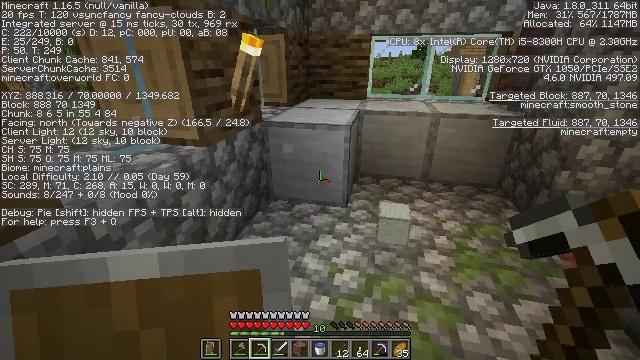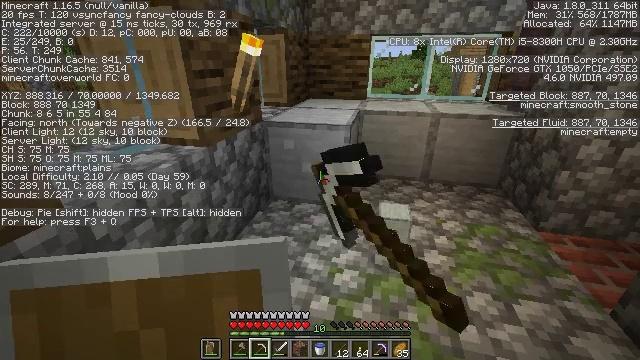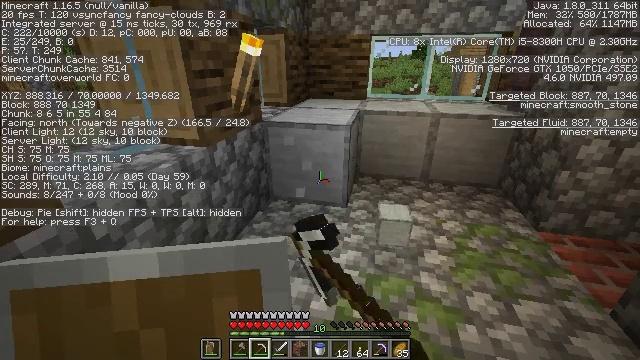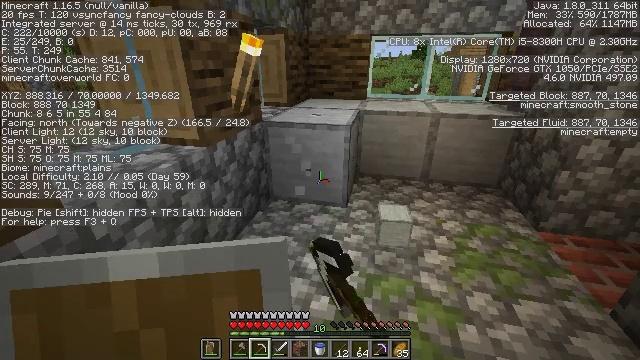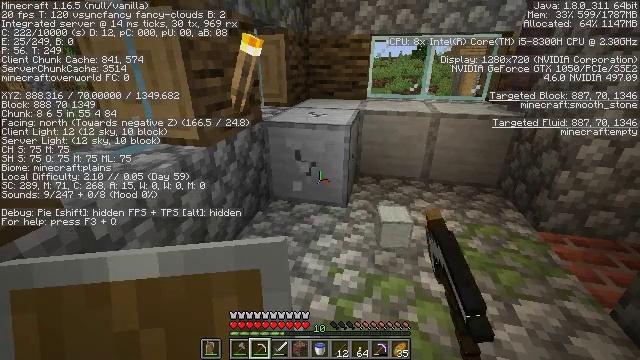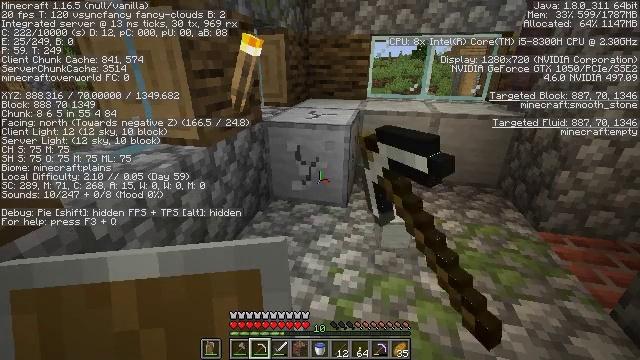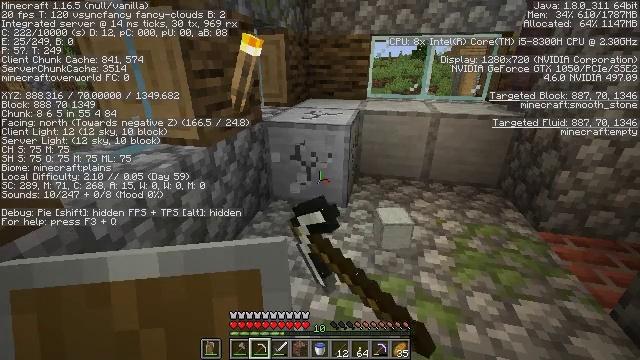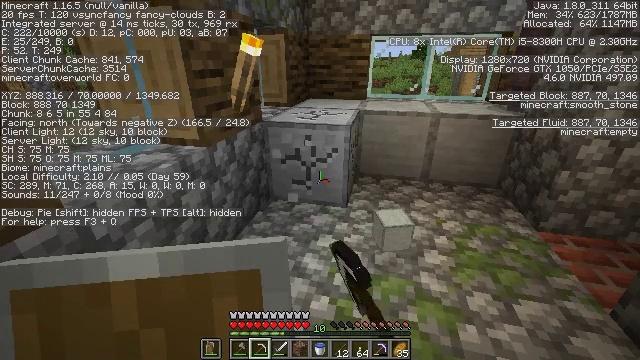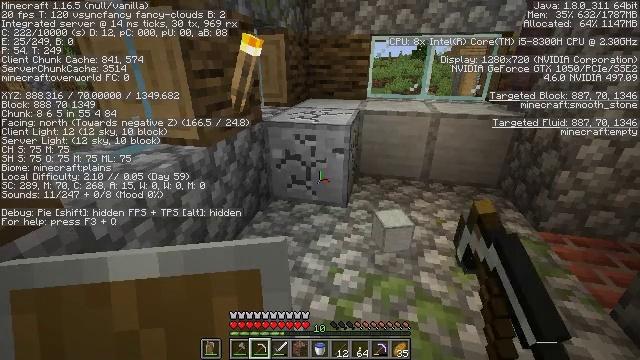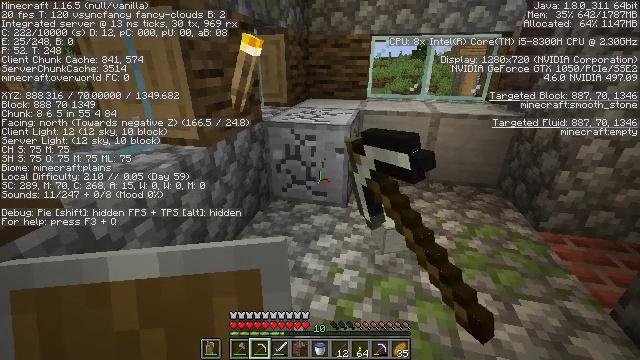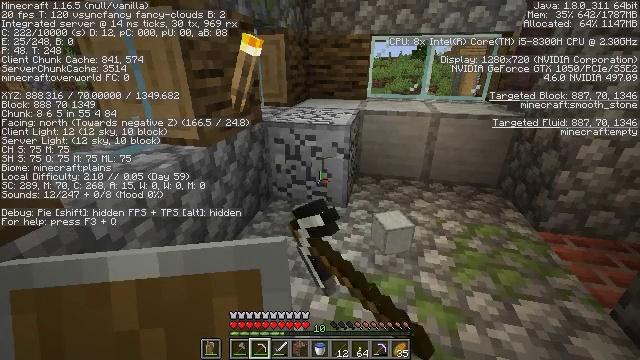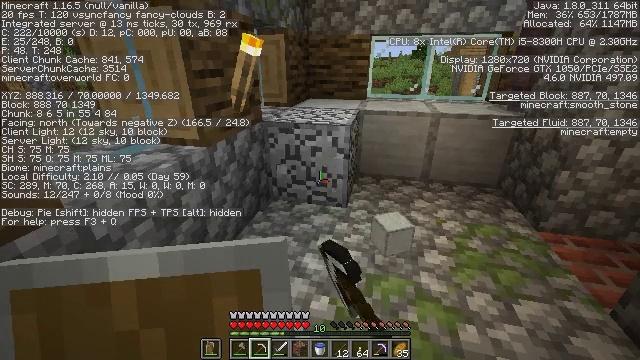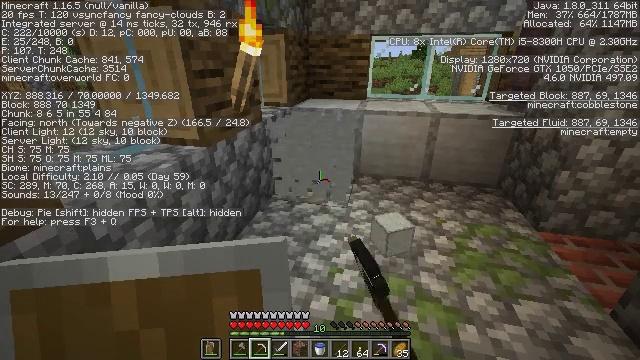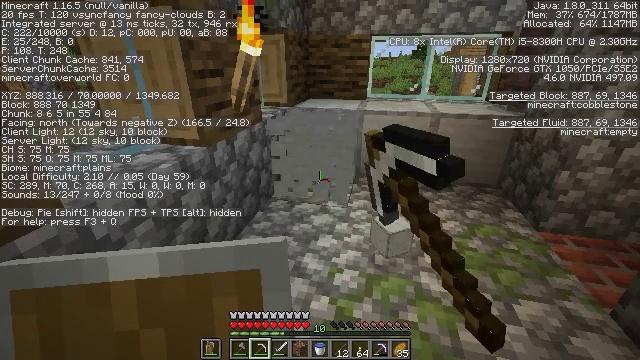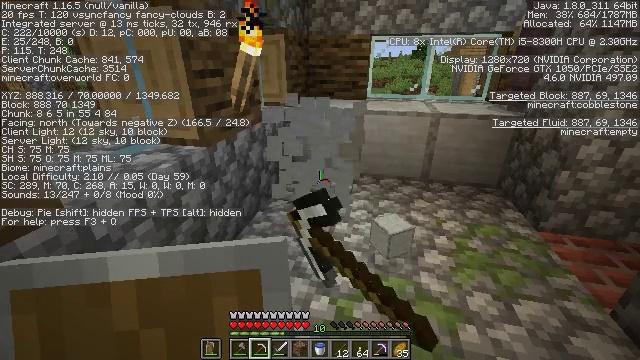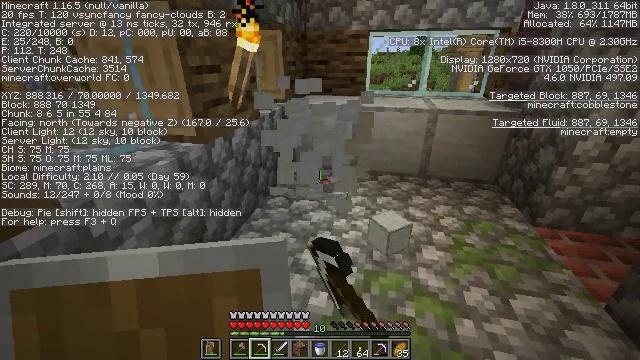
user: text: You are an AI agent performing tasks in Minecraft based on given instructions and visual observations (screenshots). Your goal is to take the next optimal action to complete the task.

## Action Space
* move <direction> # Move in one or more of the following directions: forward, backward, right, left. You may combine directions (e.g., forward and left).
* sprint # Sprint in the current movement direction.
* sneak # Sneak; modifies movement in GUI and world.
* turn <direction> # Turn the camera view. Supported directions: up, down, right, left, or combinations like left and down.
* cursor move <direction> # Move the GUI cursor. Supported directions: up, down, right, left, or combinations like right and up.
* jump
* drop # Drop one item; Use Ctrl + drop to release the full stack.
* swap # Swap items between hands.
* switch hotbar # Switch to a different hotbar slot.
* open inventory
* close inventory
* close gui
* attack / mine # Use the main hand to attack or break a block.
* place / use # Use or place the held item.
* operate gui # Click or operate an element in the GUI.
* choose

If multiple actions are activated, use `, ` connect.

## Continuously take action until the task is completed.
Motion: motion action
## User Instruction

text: Mine the smooth stone.
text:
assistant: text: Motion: attack / mine
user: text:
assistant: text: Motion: attack / mine
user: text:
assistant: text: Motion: attack / mine
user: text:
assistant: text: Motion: attack / mine
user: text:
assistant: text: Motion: attack / mine
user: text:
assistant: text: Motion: attack / mine
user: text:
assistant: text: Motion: attack / mine
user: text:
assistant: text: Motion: attack / mine
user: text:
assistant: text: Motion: attack / mine
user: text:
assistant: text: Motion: attack / mine
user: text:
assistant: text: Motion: attack / mine
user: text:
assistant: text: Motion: attack / mine
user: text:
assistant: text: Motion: attack / mine
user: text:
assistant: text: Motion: attack / mine
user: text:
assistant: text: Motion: attack / mine
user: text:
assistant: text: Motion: turn right and down
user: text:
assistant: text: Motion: no_op